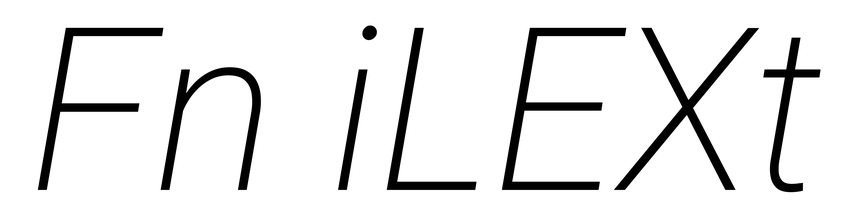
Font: Roboto-Italic_ExtraLight_Italic